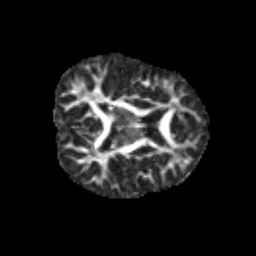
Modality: FA
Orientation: axial
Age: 9
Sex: male
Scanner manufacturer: siemens
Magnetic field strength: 3 T
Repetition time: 3.8 s
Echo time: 0.07 s